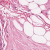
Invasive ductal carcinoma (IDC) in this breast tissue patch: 0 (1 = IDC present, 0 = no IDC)